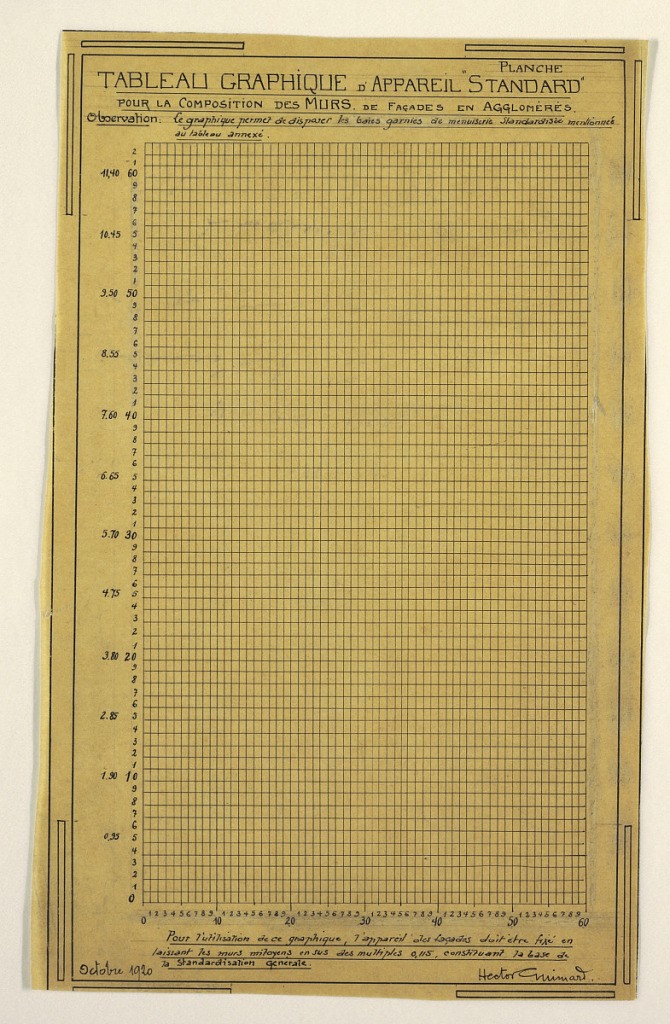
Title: Design for a Mass-Operational House Designed by Hector Guimard, Scale Table
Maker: Hector Guimard, French, 1867–1942
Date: October 1920
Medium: Pen and black ink, graphite on tracing paper
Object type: Drawing
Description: Design for a mass-operational house by Guimard, showing the scale of construction directions.